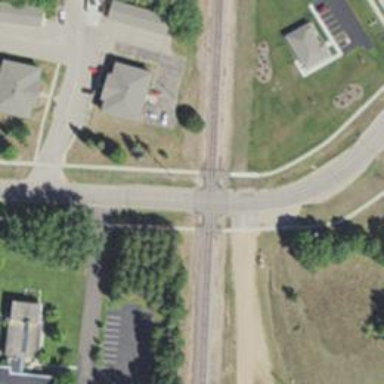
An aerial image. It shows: Crossing for the railway.